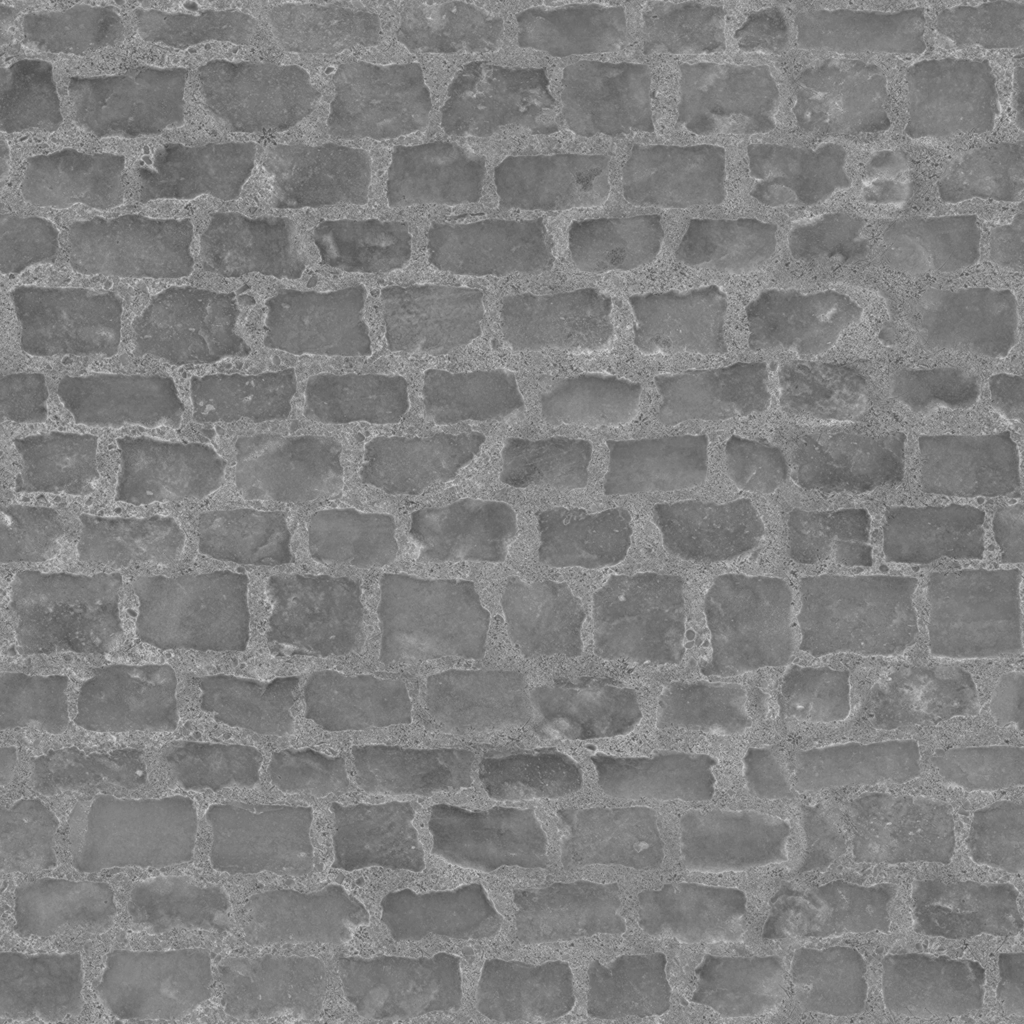
Texture map type: Roughness